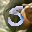
Label: 5